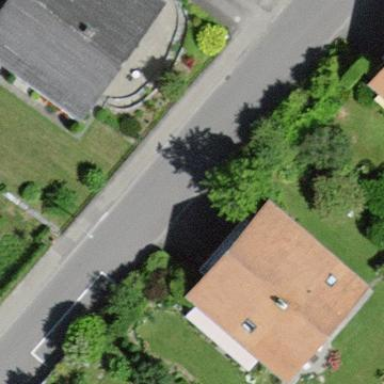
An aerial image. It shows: Simple house.